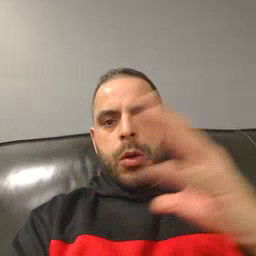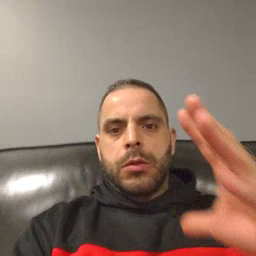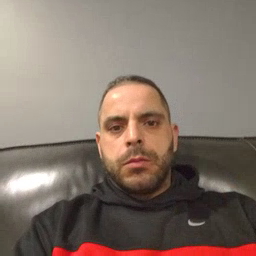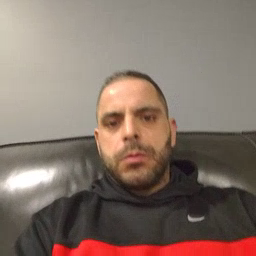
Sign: balloon